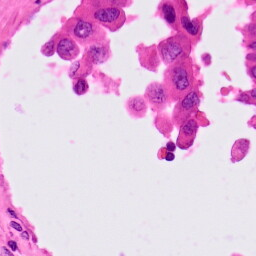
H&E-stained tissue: Lung